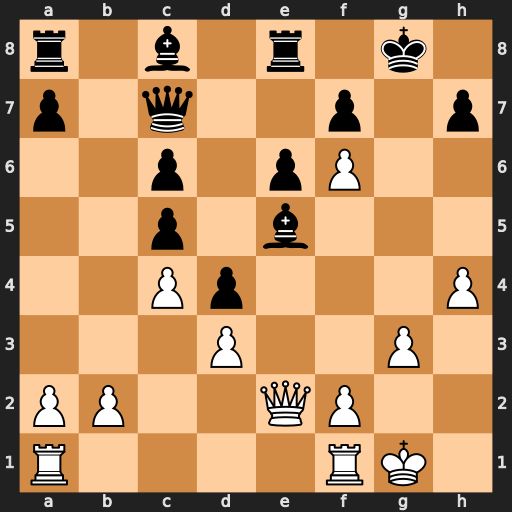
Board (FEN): r1b1r1k1/p1q2p1p/2p1pP2/2p1b3/2Pp3P/3P2P1/PP2QP2/R4RK1
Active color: w
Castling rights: -
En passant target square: -
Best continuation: Qg4+ Kh8 Qg7#